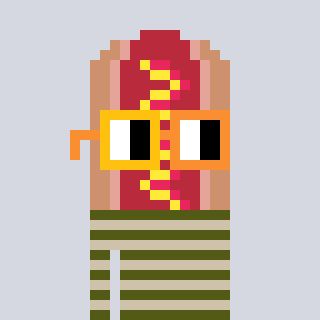
a pixel art character with square yellow and orange glasses, a hotdog-shaped head and a bege-colored body on a cool background